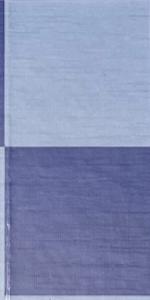
Label: Empty